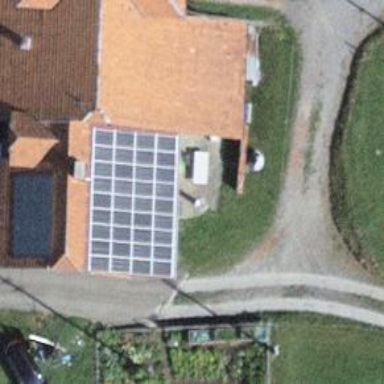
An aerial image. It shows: Solar power generator with photovoltaic panels.